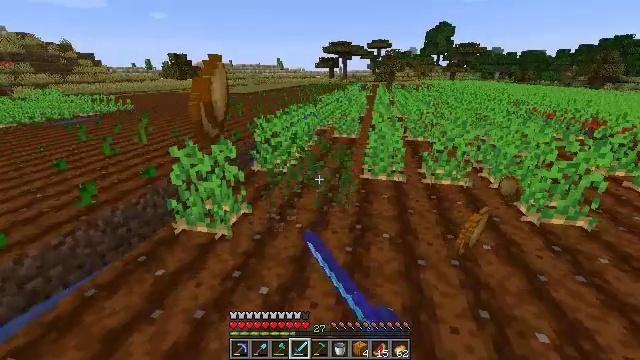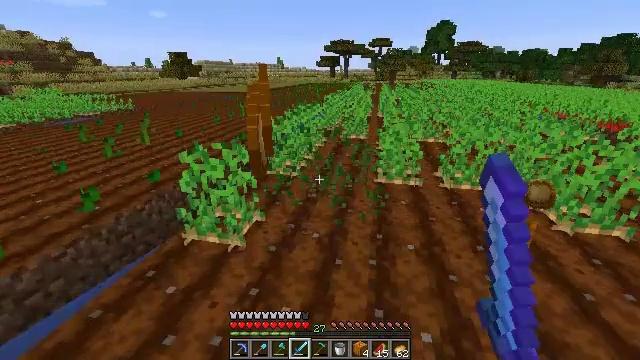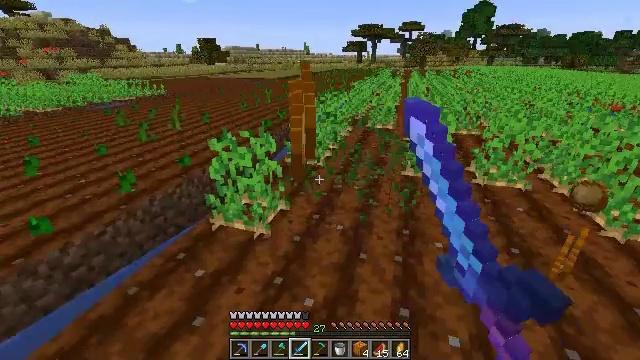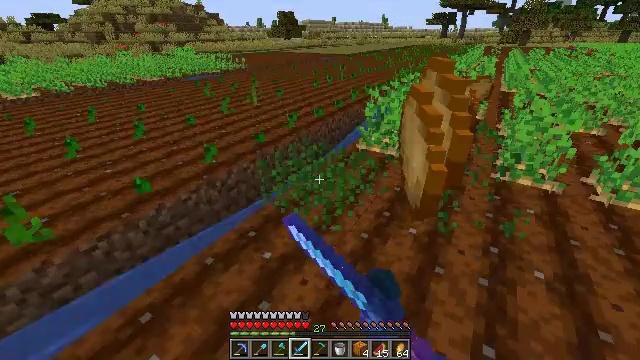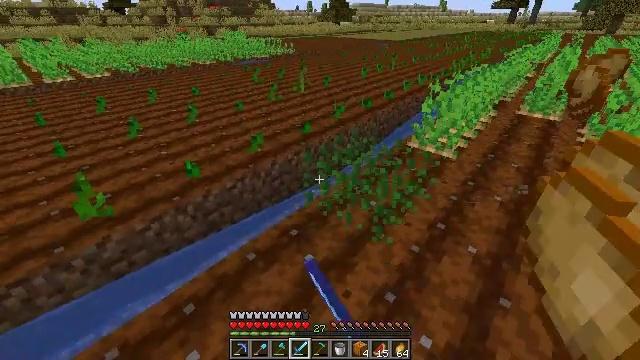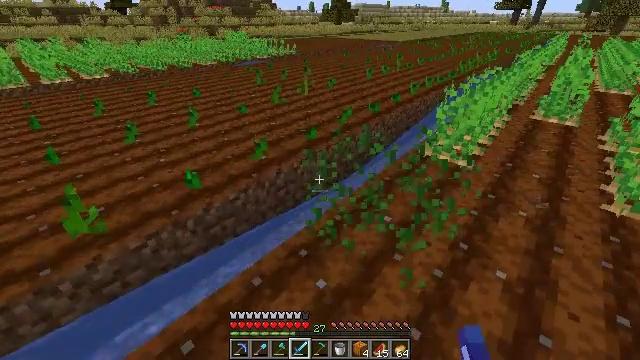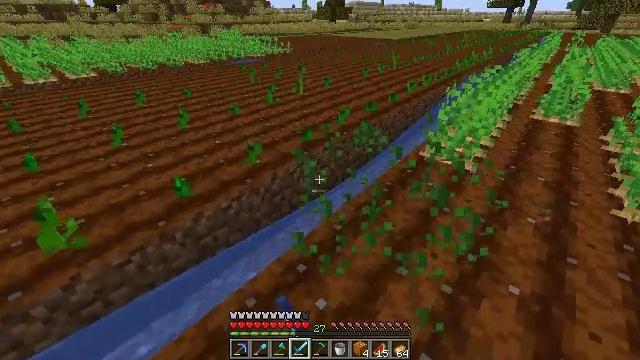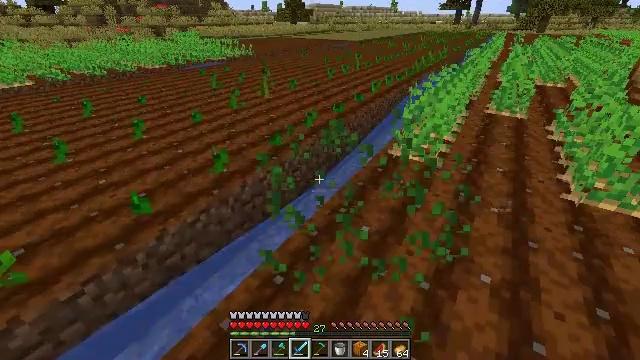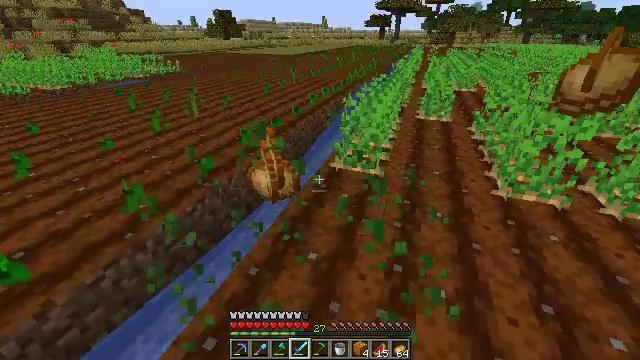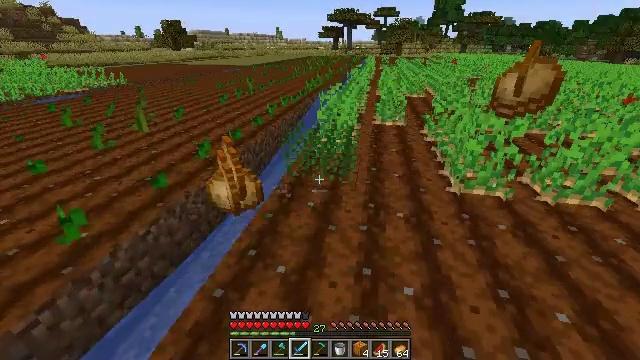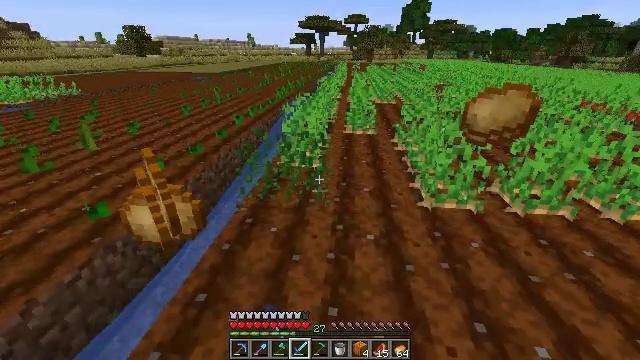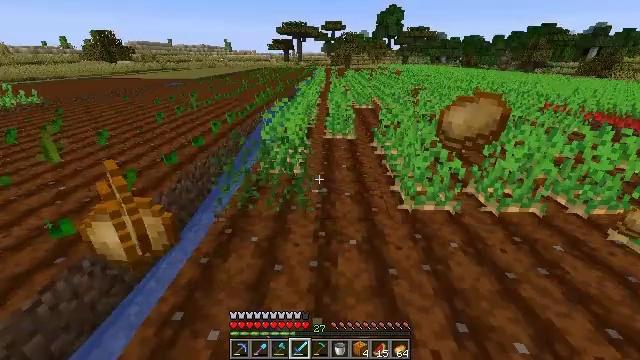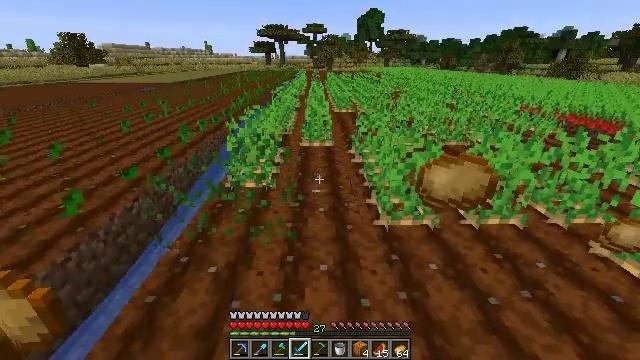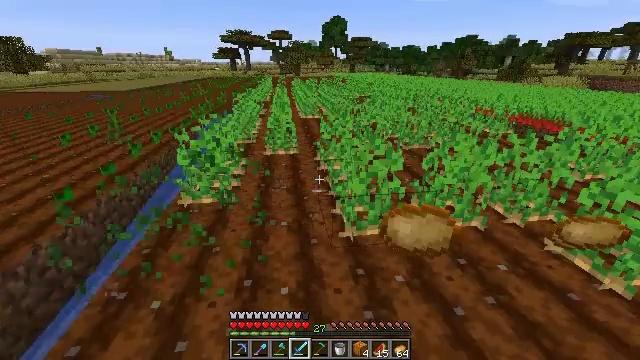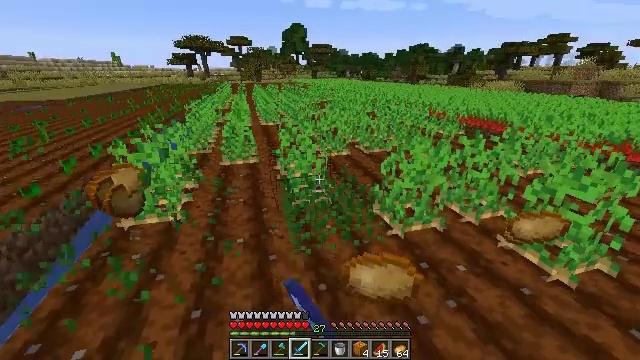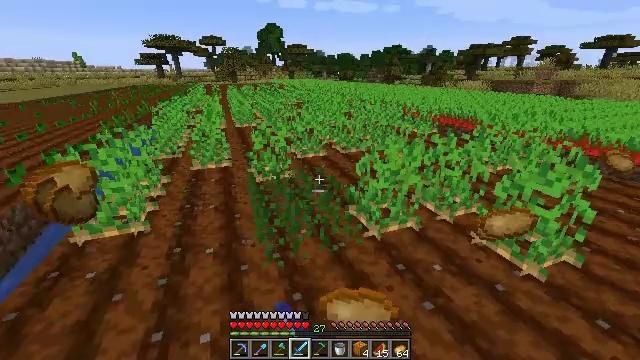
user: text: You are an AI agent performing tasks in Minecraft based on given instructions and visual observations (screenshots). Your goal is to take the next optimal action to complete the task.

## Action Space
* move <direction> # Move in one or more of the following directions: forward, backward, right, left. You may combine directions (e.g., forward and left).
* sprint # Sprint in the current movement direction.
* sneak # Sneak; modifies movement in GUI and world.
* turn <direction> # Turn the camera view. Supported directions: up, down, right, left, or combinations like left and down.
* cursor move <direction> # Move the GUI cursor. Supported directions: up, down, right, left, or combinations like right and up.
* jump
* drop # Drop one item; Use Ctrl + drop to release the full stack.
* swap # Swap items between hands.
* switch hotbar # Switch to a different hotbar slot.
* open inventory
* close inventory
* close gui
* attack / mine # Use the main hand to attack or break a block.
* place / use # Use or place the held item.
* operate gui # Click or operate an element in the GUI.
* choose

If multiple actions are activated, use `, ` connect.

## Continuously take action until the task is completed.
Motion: motion action
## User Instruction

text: Break the potato plant to gather potatoes.
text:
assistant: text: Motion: move forward and move left, attack / mine
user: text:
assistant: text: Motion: move forward and move left, turn left and down, attack / mine
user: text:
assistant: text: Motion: move forward and move left, turn left and down, attack / mine
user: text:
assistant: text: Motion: move forward and move left, turn left and down, attack / mine
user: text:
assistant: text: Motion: move forward, attack / mine
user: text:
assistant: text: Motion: move forward, turn right, attack / mine
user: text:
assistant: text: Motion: move forward and move right, turn right, attack / mine
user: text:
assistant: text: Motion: move forward and move right, turn right and up, attack / mine
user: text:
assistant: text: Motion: move forward and move right, turn right and up, attack / mine
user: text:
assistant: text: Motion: move forward and move right, turn right and up, attack / mine
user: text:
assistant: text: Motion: move forward and move right, turn right and up, attack / mine
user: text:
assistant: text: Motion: move forward and move right, turn right, attack / mine
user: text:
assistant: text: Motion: move forward and move right, turn right and up, attack / mine
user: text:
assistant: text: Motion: move forward and move right, turn right and up, attack / mine
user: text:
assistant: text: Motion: move forward and move right, turn right, attack / mine
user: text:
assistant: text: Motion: move forward and move right, turn right, attack / mine
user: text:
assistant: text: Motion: move forward and move right, turn right, attack / mine
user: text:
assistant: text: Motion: move forward and move right, attack / mine
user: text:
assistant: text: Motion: move right, attack / mine
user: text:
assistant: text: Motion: move right, attack / mine
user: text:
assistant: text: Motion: move right, attack / mine
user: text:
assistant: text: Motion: move right, attack / mine
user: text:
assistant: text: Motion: move right, attack / mine
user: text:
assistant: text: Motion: move right, attack / mine
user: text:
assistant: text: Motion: move right, attack / mine
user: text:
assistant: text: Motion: move right, turn left, attack / mine
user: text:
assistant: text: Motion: move right, turn left, attack / mine
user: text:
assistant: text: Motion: move right, turn left and down, attack / mine
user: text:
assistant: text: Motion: move forward and move right, turn left and down, attack / mine
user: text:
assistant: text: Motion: move forward and move right, attack / mine